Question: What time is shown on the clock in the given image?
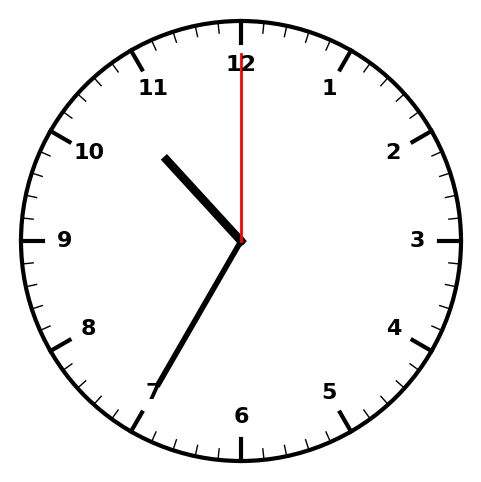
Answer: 10:35:00